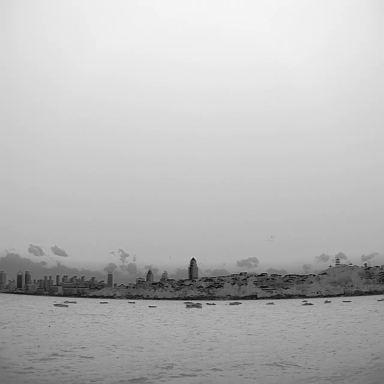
There are 12 bulk_carriers in the infrared image.